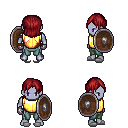
a pixel art fantasy rpg character, male body template, dark elf, purple skin, gold chest armor, teal pants, brunette long bangs hairstyle, metal gloves, white slippers, shield, four views (front, back, left, right), 2x2 character sprite sheet, small pixel art, hard edges, no anti-aliasing